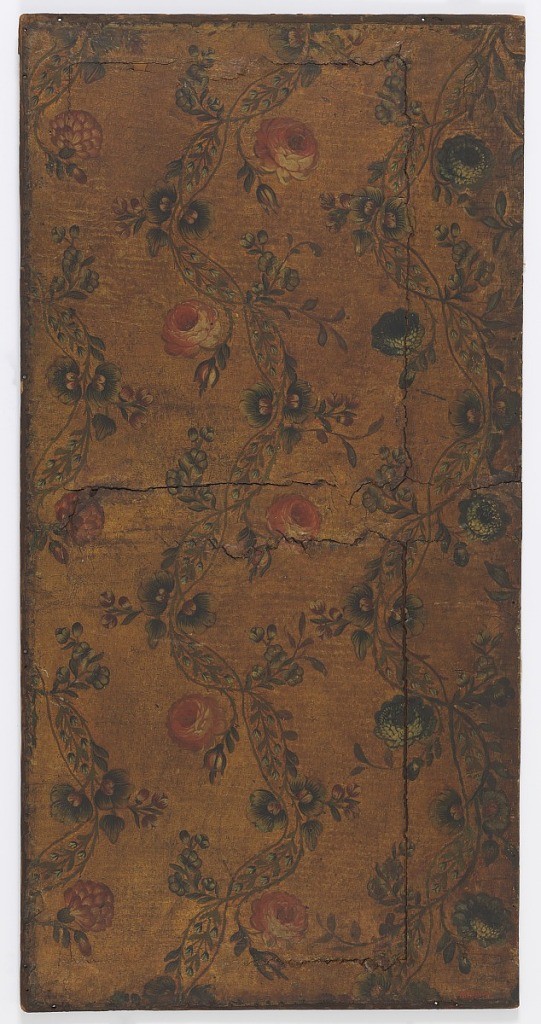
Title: Sidewall
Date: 1750
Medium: leather, silvered, varnished and painted
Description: Vining floral design on textured ground.